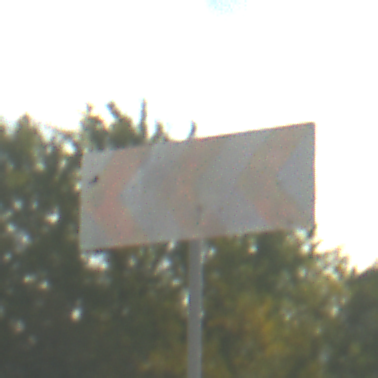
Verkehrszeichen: RichtungstafelnInKurvenGrossRechts
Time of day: MorningAfternoon
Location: Outdoor (RoadRail)
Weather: PartlyCloudy
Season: NotSpecified
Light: Natural